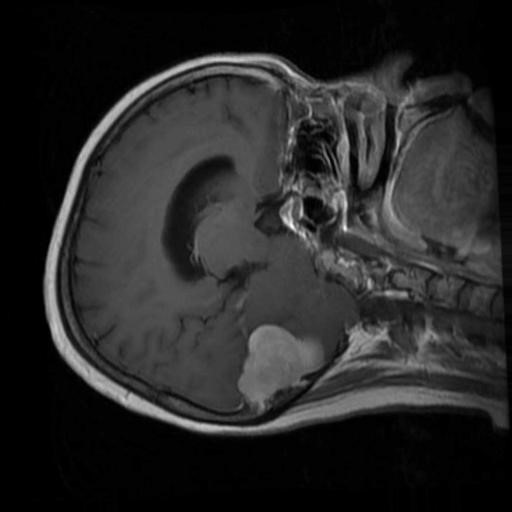
Label: brain_menin